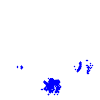
Particle: electron